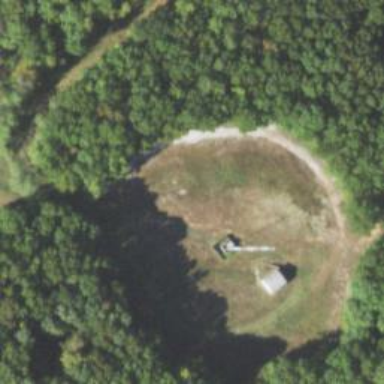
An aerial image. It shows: Mast structure.